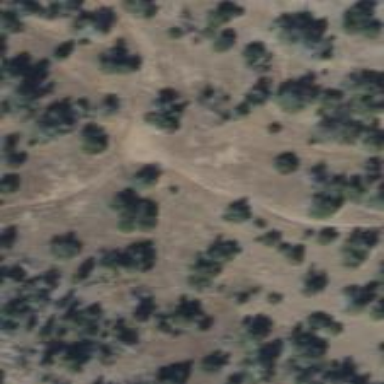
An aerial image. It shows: Patch of scrub vegetation.